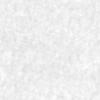
Label: no_change